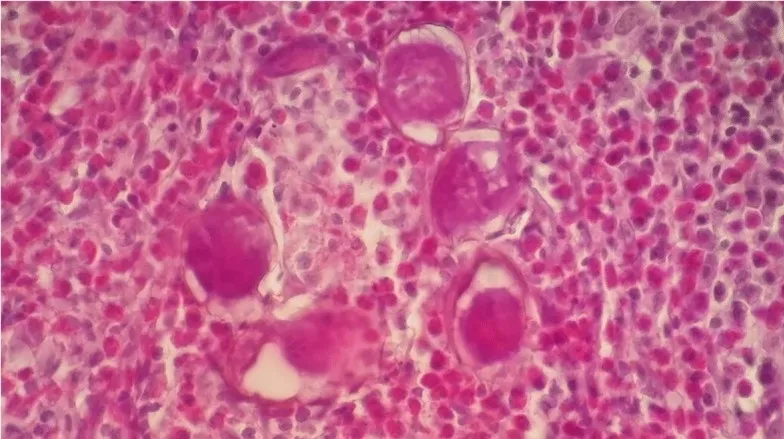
Histopathology of bladder mucosa shows the eggs of S haematobium surrounded by intense inflammatory infiltration in granuloma (hematoxylin and eosin stain, x 100).
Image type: pathology (h&e)